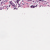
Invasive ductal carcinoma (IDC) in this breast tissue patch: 1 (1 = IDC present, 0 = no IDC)